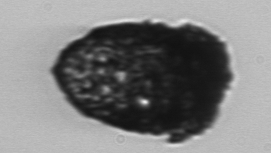
Label: Stenosemella_pacifica